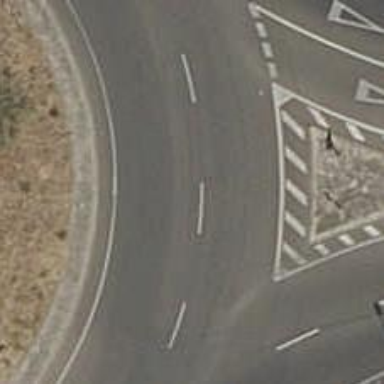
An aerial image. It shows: Roundabout on primary highway.